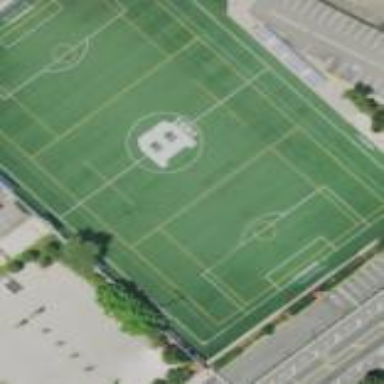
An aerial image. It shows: Pitch with artificial turf used for soccer and lacrosse sports.